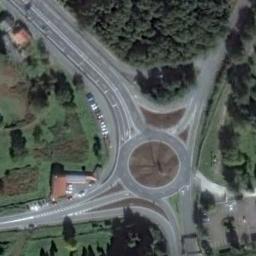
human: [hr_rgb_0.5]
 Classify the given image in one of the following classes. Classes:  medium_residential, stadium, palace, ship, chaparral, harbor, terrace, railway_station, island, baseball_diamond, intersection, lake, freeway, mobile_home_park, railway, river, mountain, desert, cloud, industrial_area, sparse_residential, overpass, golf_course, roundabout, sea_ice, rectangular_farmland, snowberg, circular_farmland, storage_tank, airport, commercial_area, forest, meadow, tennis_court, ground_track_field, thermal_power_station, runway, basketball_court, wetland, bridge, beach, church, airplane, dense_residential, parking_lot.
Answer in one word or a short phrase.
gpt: roundabout